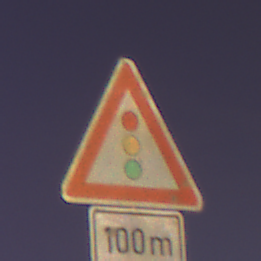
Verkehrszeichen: Lichtzeichenanlage
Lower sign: Entfernungsangaben1
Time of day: Night
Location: Outdoor (Urban)
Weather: PartlyCloudy
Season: NotSpecified
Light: Natural